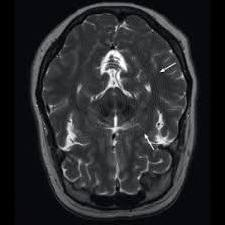
Label: notumor